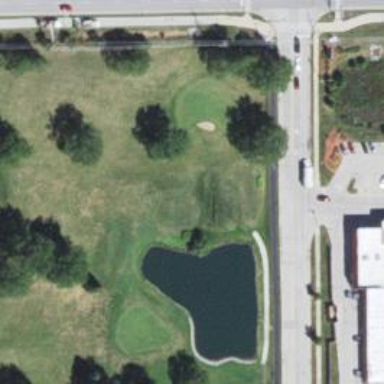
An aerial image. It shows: Golf hole.